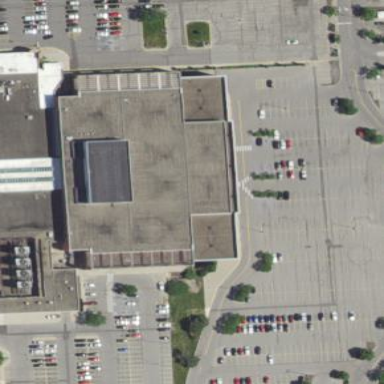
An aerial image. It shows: Retail building that houses department store.